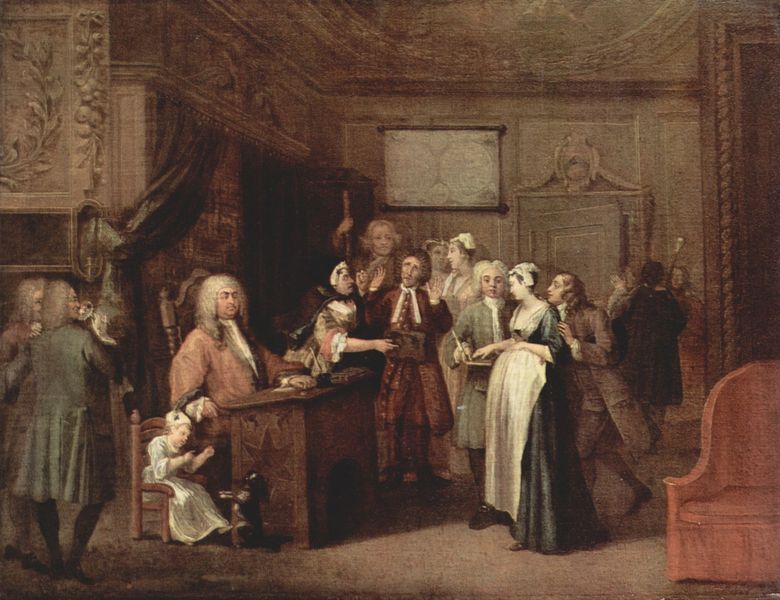
Titel: Die Denunziation
Standort: Dublin
Institution: National Gallery of Ireland
Schlagwörter: dunkel, feder, laub, mann, schatten, weiß, frauen, grün, menschen, mädchen, ocker, braun, frau, grau, hell, holz, kleid, kleider, licht, männer, raum, schwarz, stuhl, stühle, tisch, tür, zeichnung, zimmer, haus, hund, rot, schal, schloss, beige, haube, rock, versammlung, alt, gericht, gesichter, jacke, jung, richter, wand, barock, falten, kragen, mensch, bild, bildnis, gesten, möbel, vorhang, boden, interieur, mantel, sessel, stoff, decke, familie, innen, kind, bühne, england, renaissance, kinder, stock, perücke, schürze, bilder, bücher, papier, schrank, schreibtisch, sofa, stab, klein, saal, könig, gardine, sprechen, vorhänge, ornamente, altrosa, türrahmen, stuck, zeigen, schwanger, wände, eingang, buch, stern, aufruhr, hauben, verhandlung, lustig, tinte, pult, wappen, caoch, karte, anklage, pfarrer, schreiben, dressiert, empfang, kin, landkarte, stuckdecke, schreiber, tintenfass, schreibpult, sekretär, perücken, ornamentik, sitzbank, klassik, welt, stecken, vertäfelung, schürtze, haolz, getäfelt, kinderstuhl, inneneinrichtung, aufgeregt, atlas, verfahren, weltkarte, klage, deckenbild, hogarth, unterschreiben, new, old, kanzlei, stuckdekce, polt, zimmerf